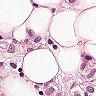
Metastatic tissue present: yes